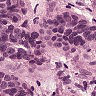
Metastatic tissue present: yes